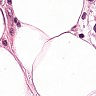
Metastatic tissue present: yes